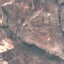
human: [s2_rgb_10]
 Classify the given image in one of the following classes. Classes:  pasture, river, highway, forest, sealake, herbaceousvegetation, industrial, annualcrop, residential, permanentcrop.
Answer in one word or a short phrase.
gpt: HerbaceousVegetation